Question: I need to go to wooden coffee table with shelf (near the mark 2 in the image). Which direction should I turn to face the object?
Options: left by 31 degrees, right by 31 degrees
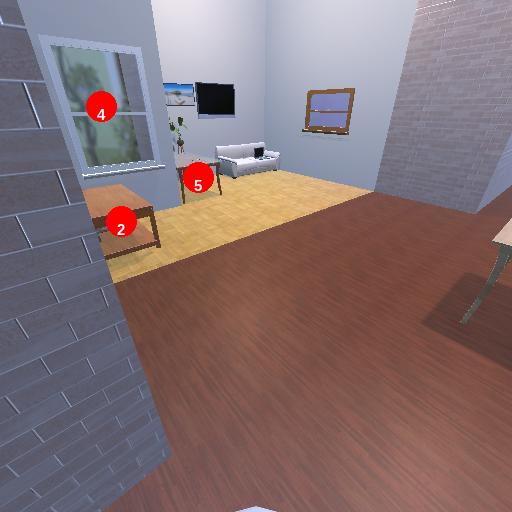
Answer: left by 31 degrees